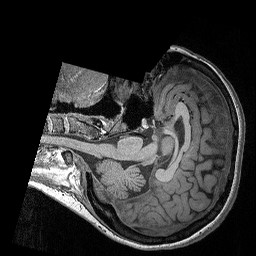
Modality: T1w
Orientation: axial
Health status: ill
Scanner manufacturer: siemens
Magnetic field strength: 3 T
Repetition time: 2.3 s
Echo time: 0.00298 s